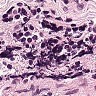
Metastatic tissue present: no